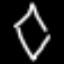
Label: diamond